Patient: sex M, age 37
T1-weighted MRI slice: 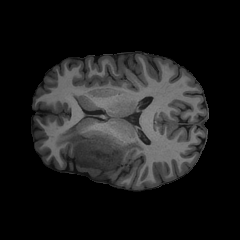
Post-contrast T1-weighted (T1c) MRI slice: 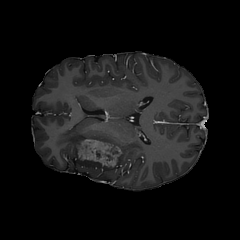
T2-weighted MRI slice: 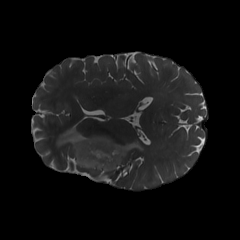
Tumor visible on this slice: yes
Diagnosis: Astrocytoma, IDH-mutant
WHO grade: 4